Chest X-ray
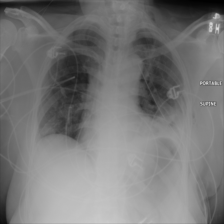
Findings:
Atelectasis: positive
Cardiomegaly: negative
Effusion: negative
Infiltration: negative
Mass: negative
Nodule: negative
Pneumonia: negative
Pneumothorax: negative
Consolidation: negative
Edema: negative
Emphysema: negative
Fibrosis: negative
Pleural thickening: negative
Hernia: negative